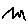
Label: zigzag